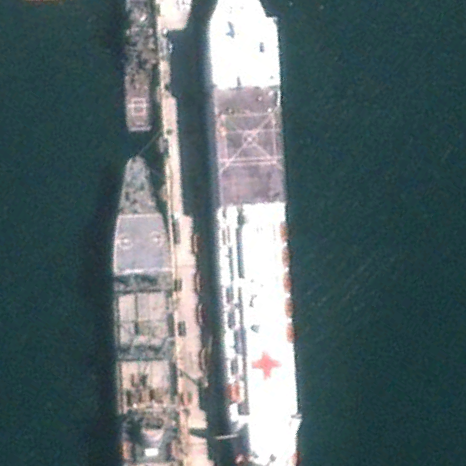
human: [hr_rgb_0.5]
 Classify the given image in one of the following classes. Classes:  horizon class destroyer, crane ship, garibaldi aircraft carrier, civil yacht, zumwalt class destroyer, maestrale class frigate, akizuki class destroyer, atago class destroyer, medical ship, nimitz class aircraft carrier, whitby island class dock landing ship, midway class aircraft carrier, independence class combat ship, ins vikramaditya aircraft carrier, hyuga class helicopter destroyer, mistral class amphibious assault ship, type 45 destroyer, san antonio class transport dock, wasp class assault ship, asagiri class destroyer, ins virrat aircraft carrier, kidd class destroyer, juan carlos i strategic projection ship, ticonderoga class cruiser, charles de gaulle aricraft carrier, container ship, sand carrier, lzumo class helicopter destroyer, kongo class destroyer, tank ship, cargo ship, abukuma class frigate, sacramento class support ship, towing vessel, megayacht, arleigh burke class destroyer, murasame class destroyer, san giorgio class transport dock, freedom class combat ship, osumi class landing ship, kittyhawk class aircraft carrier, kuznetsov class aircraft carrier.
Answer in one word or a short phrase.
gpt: Medical ship